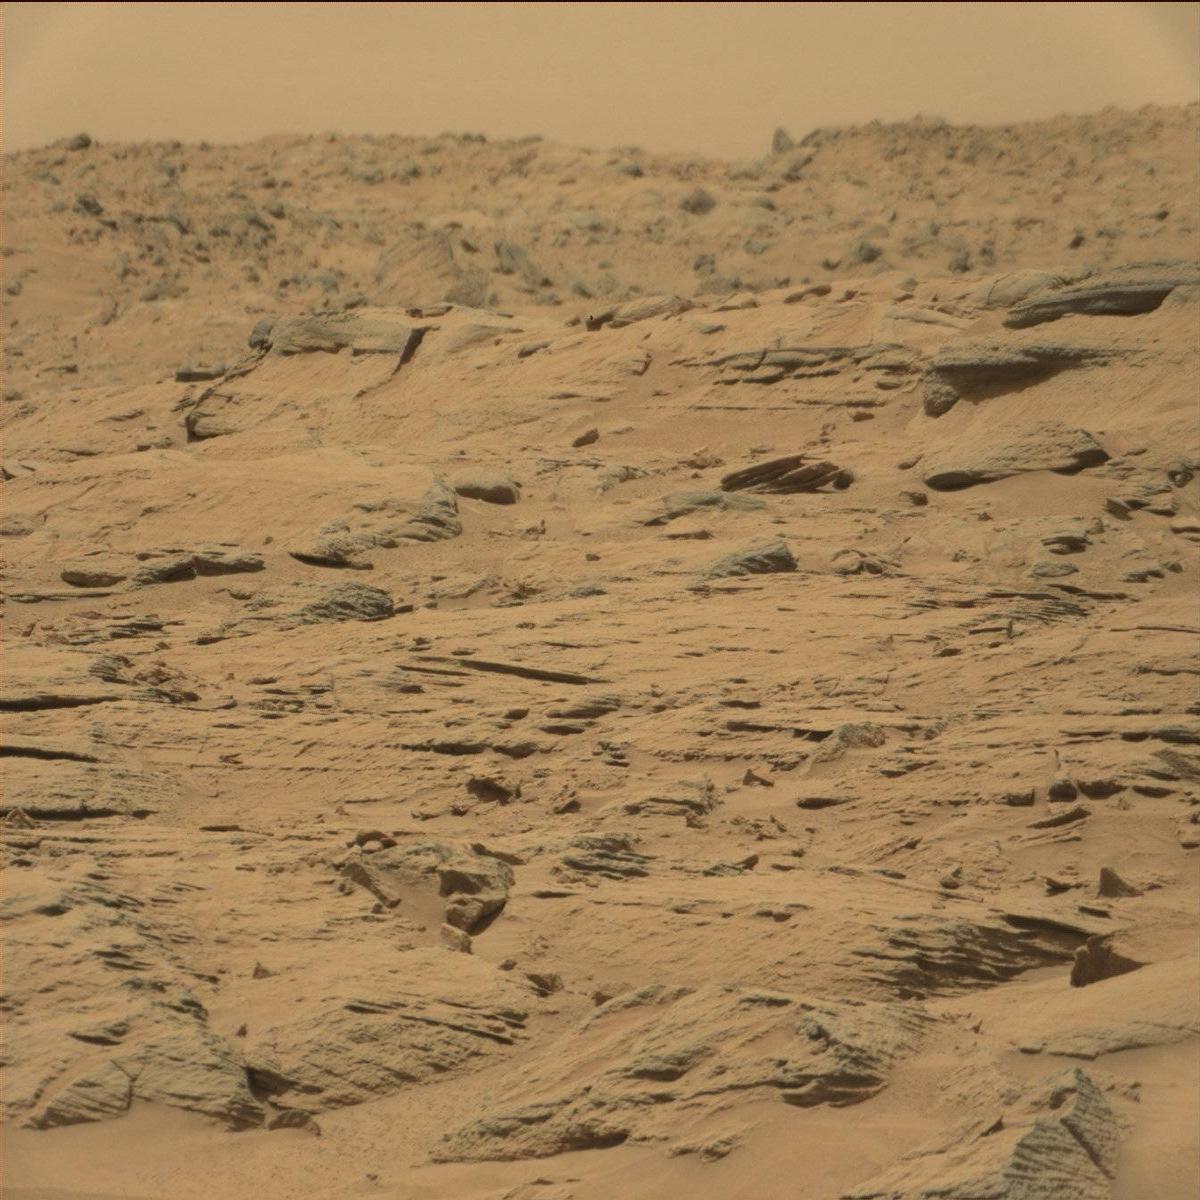
Terrain classes present: Bedrock, Ridge, Sand / Soil